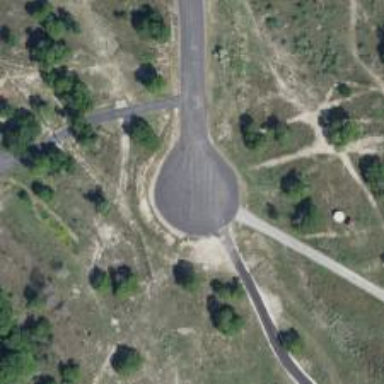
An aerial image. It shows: Turning circle on the road.